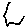
Label: hexagon